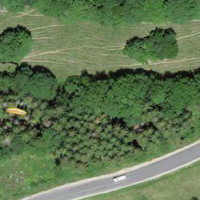
EUNIS habitat code: 44
Species observed at this site:
Orchis mascula